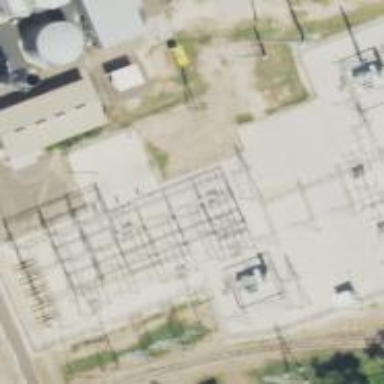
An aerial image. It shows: Switch for power supply.